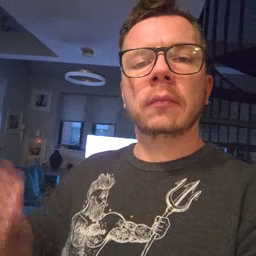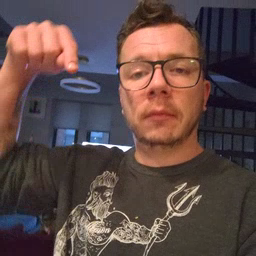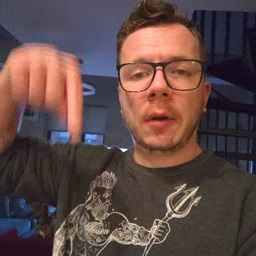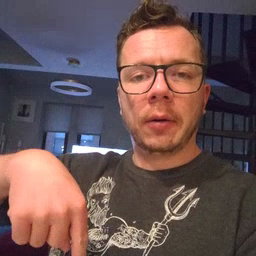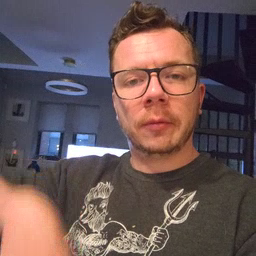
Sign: down